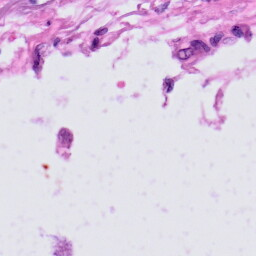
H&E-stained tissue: Skin